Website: lowes
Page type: cart
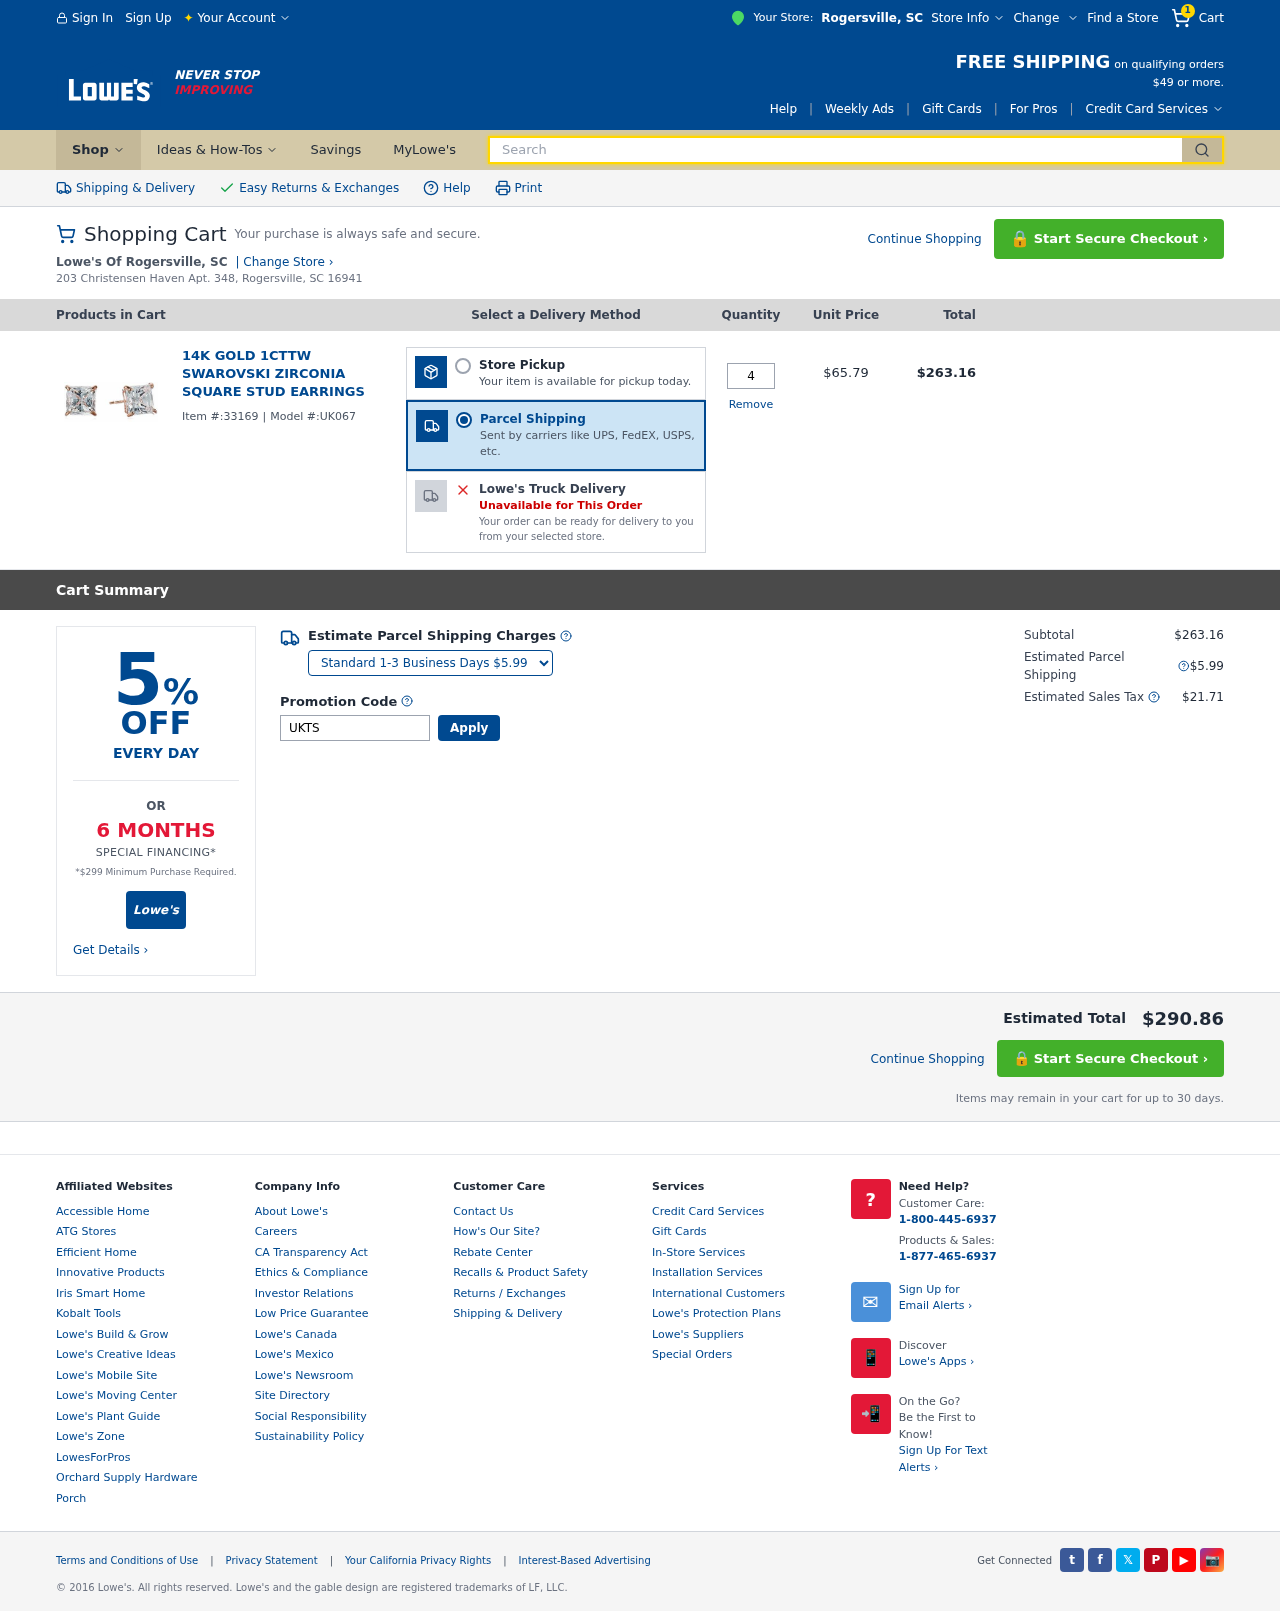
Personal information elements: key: PII_CITY
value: Rogersville
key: PII_STATE_ABBR
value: SC
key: PII_STREET
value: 203 Christensen Haven Apt. 348
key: PII_CITY_STATE_ZIP
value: Rogersville, SC 16941
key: PII_PROMO_CODE
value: UKTSAVE
Product elements: key: PRODUCT1_NAME
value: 14K Gold 1cttw Swarovski Zirconia Square Stud Earrings
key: PRODUCT1_PRICE
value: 65.79
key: PRODUCT1_QUANTITY
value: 4
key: PRODUCT1_ITEM_ID
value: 33169
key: PRODUCT1_MODEL_ID
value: UK067
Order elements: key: ORDER_NUM_ITEMS
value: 1
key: ORDER_ITEM_TOTAL
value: $263.16
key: ORDER_SUBTOTAL
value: $263.16
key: ORDER_SHIPPING_COST
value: $5.99
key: ORDER_TAX
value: $21.71
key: ORDER_TOTAL
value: $290.86
Search elements: key: HEADER_SEARCH
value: Search